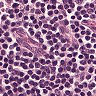
Metastatic tissue present: no